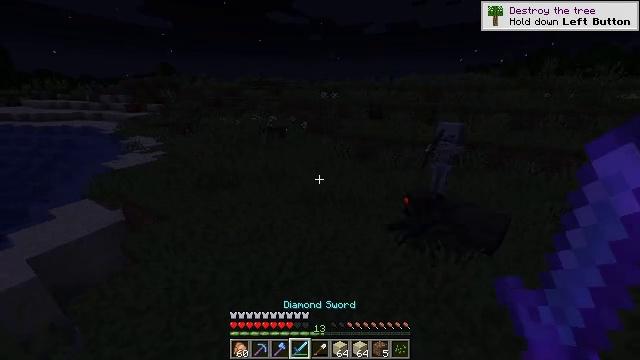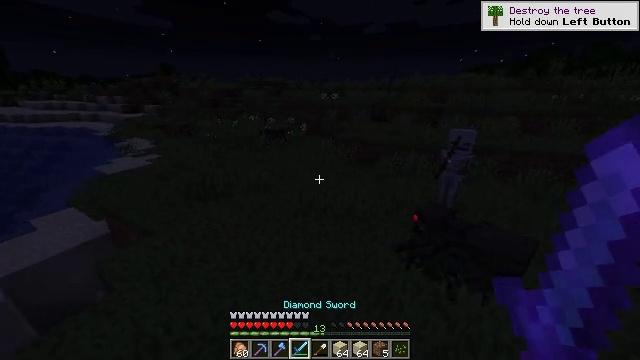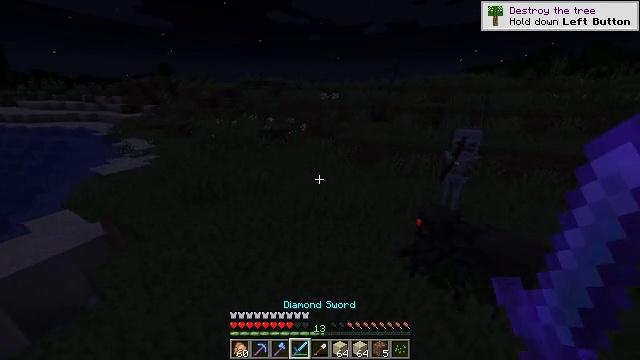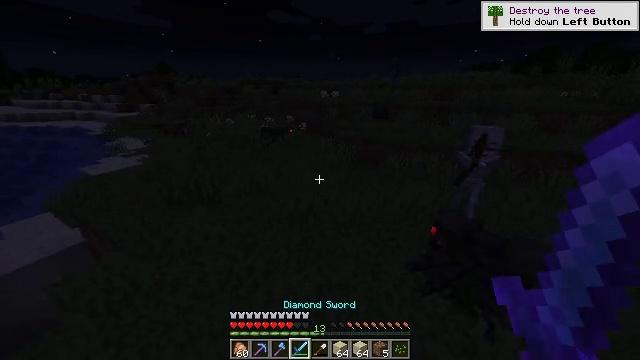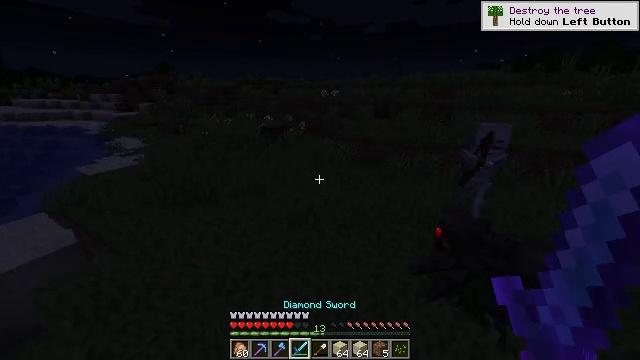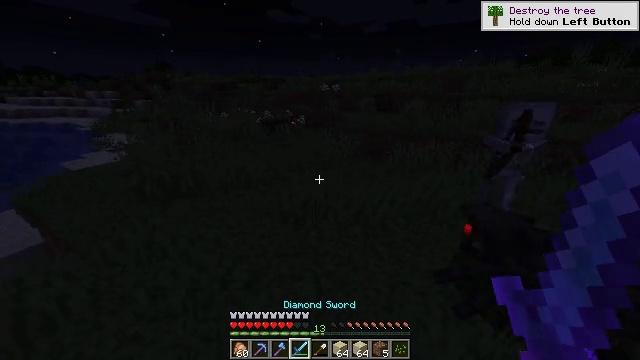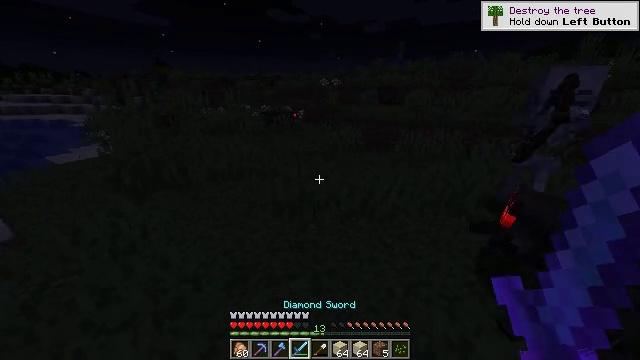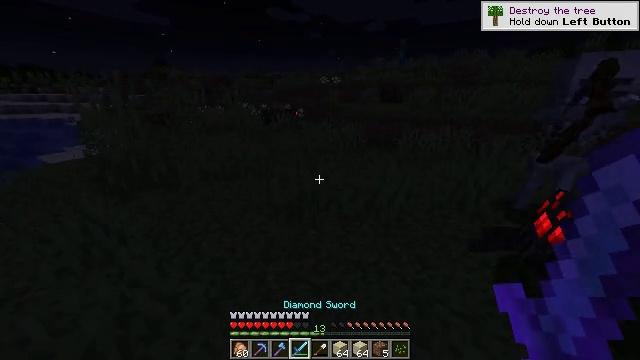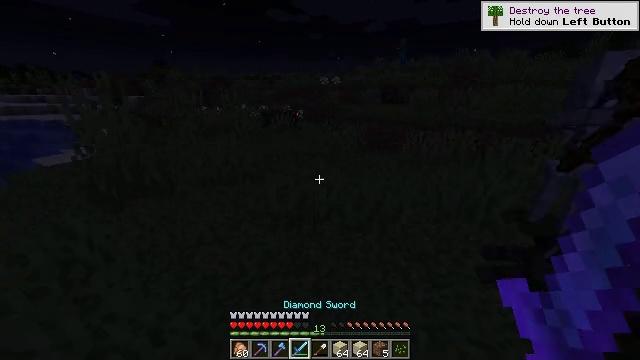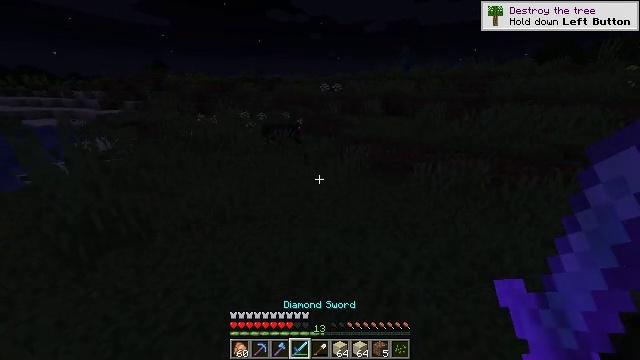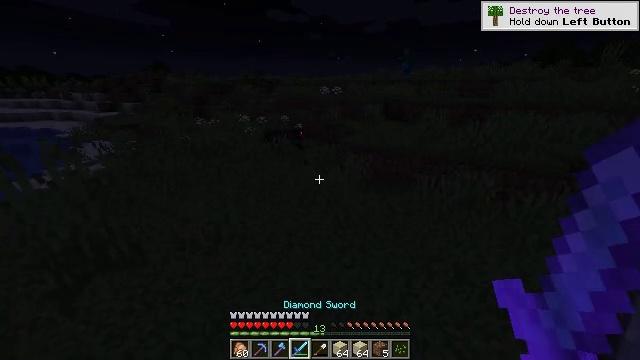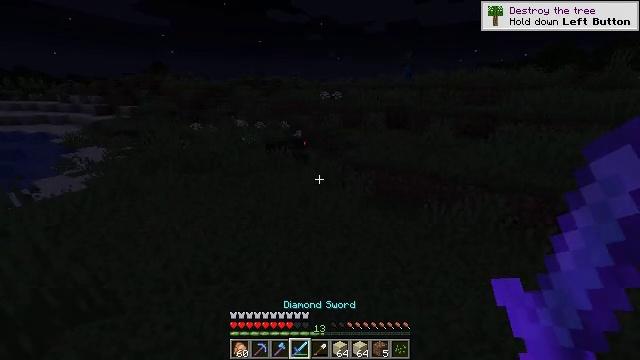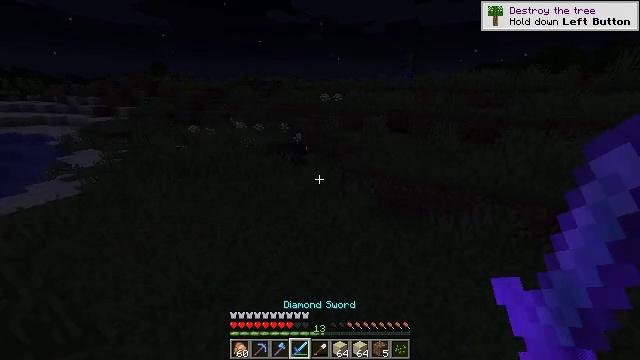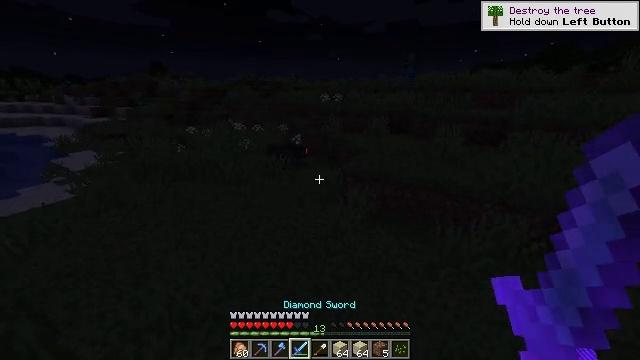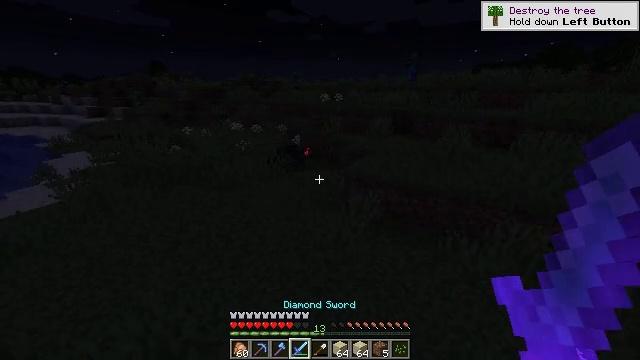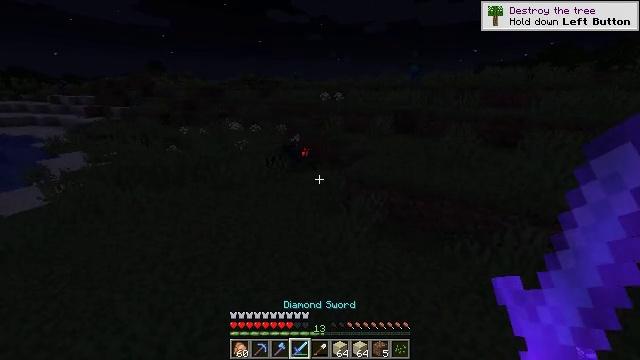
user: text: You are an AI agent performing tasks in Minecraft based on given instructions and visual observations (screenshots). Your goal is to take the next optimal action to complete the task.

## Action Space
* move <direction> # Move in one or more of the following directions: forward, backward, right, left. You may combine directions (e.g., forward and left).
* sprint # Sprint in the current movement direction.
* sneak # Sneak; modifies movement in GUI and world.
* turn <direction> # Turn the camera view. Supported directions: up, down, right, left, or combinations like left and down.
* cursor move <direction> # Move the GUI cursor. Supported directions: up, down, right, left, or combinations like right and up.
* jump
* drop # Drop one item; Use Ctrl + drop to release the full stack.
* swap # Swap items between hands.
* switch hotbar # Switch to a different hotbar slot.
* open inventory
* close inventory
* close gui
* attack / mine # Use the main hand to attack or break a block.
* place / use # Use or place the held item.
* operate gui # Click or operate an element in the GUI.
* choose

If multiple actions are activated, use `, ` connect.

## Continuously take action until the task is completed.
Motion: motion action
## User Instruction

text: Mine oak leaves.
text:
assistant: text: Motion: move forward, sprint, jump
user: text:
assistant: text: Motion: move forward, jump
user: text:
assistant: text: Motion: move forward, jump
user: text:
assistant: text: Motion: move forward, jump
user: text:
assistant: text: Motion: move forward, jump
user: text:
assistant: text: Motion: move forward, jump
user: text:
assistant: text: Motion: move forward, jump
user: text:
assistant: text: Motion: move forward, sprint, jump
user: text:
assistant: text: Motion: move forward, sprint, jump
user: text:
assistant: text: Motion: move forward, sprint, jump
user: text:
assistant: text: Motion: move forward, sprint, jump
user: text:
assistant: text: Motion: move forward, jump
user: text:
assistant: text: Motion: move forward, jump
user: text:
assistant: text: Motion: move forward, jump
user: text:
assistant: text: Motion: move forward, jump
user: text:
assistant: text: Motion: move forward, jump
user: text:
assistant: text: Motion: move forward, turn left, jump
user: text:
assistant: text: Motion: move forward, turn left and down, jump
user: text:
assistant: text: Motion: move forward, sprint, turn left, jump
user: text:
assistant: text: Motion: move forward, sprint, turn left, jump
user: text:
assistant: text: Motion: move forward, sprint, turn left, jump
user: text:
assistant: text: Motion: move forward, sprint, turn left, jump
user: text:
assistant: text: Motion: move forward, sprint, turn left, jump
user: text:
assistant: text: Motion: move forward, turn left, jump
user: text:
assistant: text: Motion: move forward, turn left, jump
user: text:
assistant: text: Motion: move forward, turn left, jump
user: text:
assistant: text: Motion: move forward, jump
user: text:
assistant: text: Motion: move forward, jump
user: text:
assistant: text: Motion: move forward, jump
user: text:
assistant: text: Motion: move forward, sprint, jump